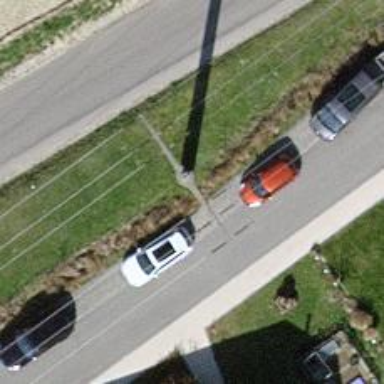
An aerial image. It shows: Power pole.